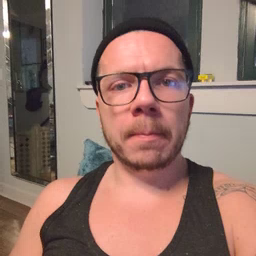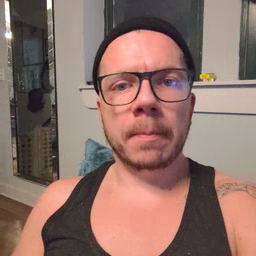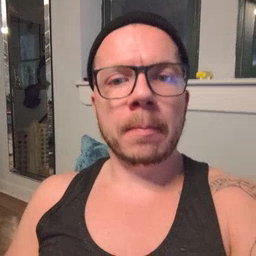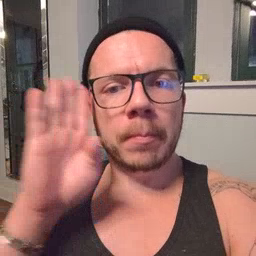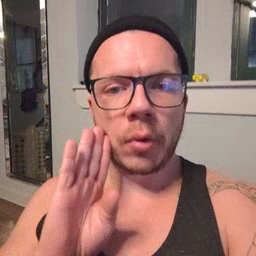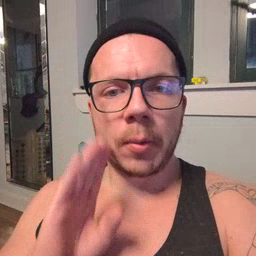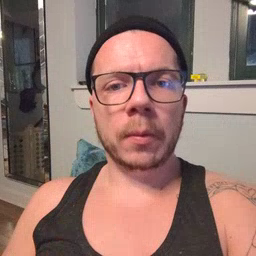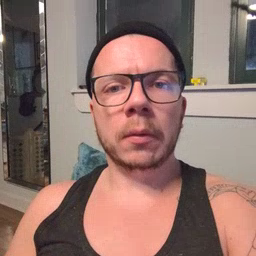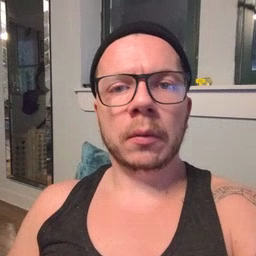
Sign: brown